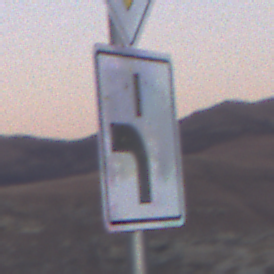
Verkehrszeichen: VerlaufVorfahrtsstrasse5
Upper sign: Vorfahrtsstrasse
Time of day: Dusk
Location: Outdoor (Nature)
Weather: Clear
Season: NotSpecified
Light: Natural